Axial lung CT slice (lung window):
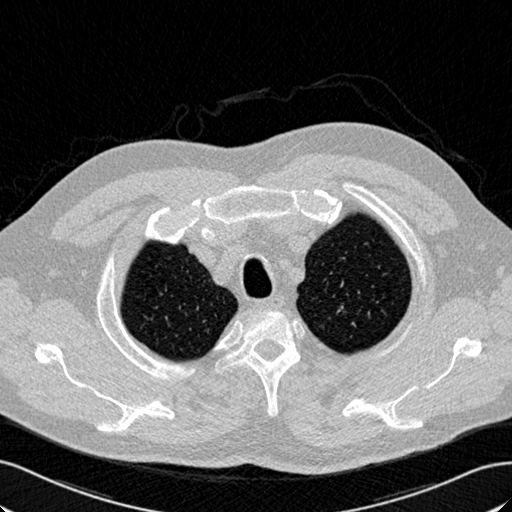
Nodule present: no